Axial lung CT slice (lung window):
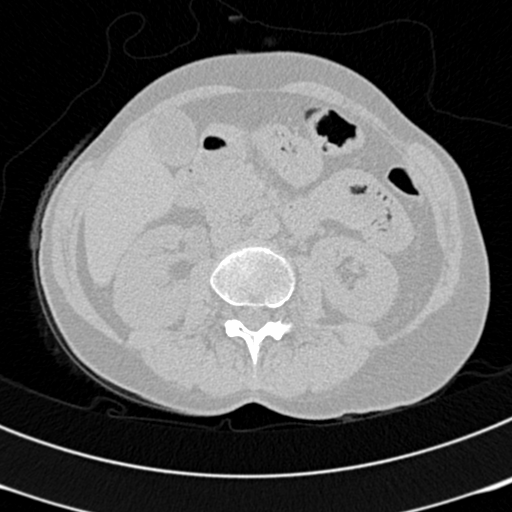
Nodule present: no